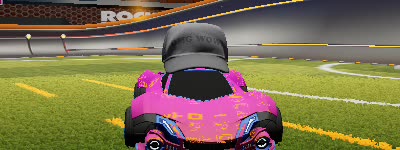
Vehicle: werewolf